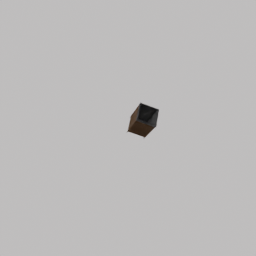
Label: furniture